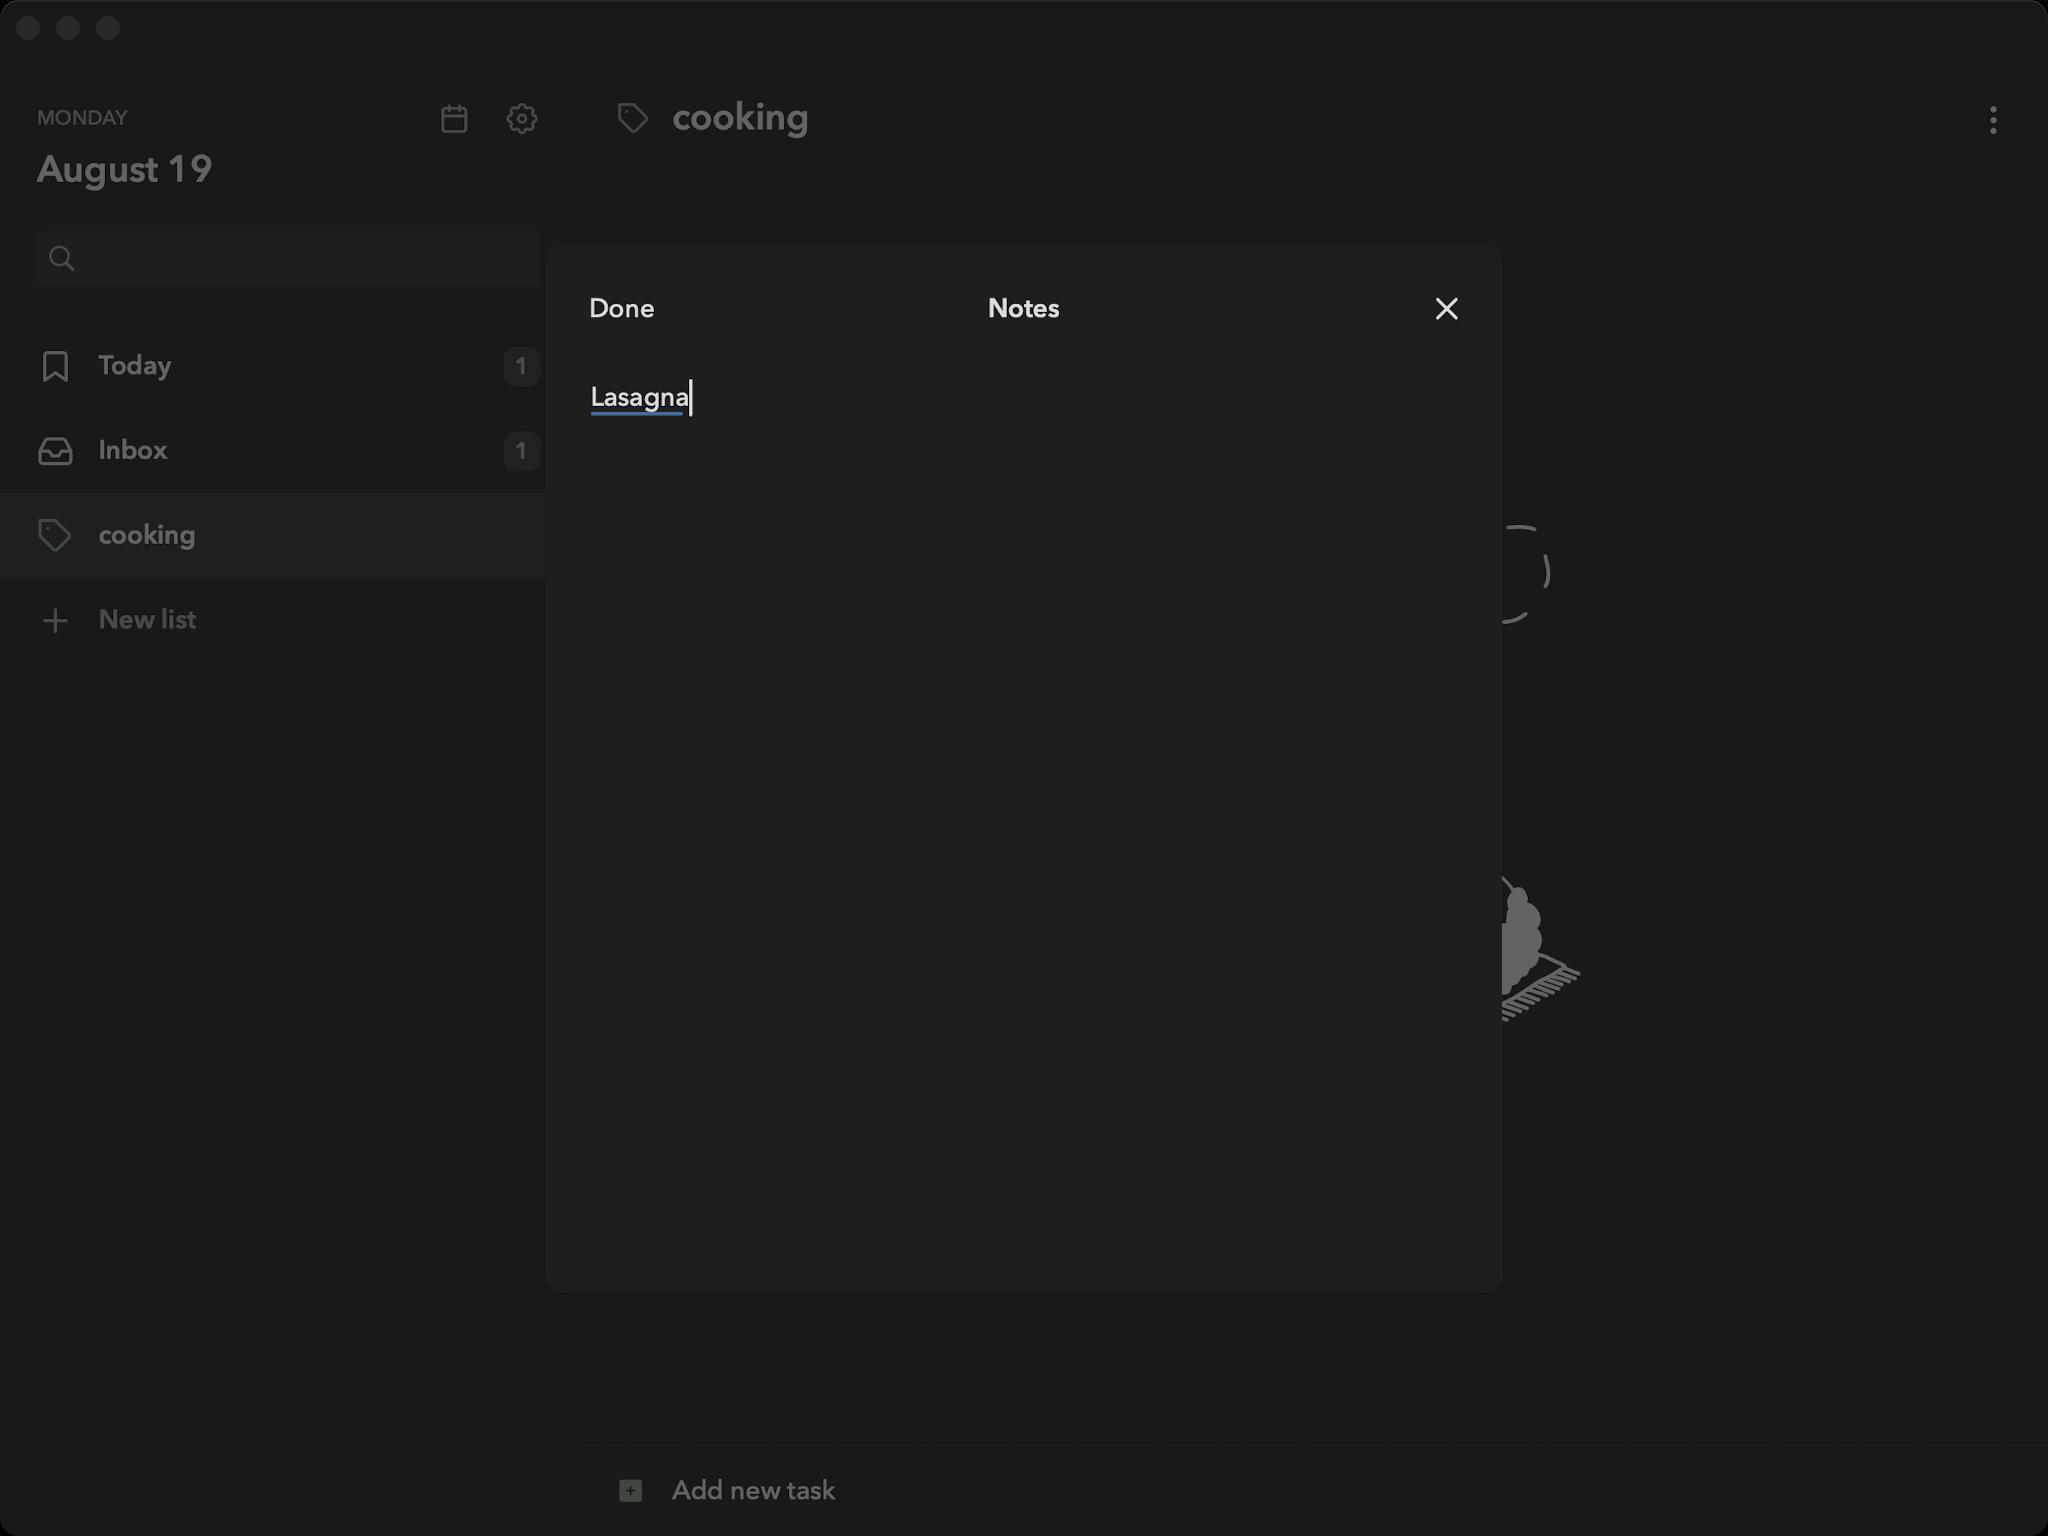
Accessibility tree:
{"name": "Mindlist", "role": "AXWindow", "description": null, "role_description": "standard window", "value": null, "position": "352.00;95.00", "size": "1024;768", "children": [{"name": null, "role": "AXGroup", "description": null, "role_description": "group", "value": null, "position": "0.00;0.00", "size": "1024;768", "children": [{"name": null, "role": "AXGroup", "description": null, "role_description": "group", "value": null, "position": "0.00;0.00", "size": "1024;768", "children": []}]}, {"name": null, "role": "AXButton", "description": null, "role_description": "close button", "value": null, "position": "7.00;6.00", "size": "14;16", "children": []}, {"name": null, "role": "AXButton", "description": null, "role_description": "zoom button", "value": null, "position": "47.00;6.00", "size": "14;16", "children": [{"name": null, "role": "AXGroup", "description": null, "role_description": "group", "value": null, "position": "47.00;6.00", "size": "14;16", "children": [{"name": null, "role": "AXGroup", "description": null, "role_description": "group", "value": null, "position": "47.00;6.00", "size": "14;16", "children": []}]}]}, {"name": null, "role": "AXButton", "description": null, "role_description": "minimize button", "value": null, "position": "27.00;6.00", "size": "14;16", "children": []}, {"name": null, "role": "AXSheet", "description": null, "role_description": "sheet", "value": null, "position": "273.00;122.00", "size": "478;524", "children": [{"name": null, "role": "AXGroup", "description": null, "role_description": "group", "value": null, "position": "273.00;122.00", "size": "478;524", "children": [{"name": null, "role": "AXGroup", "description": null, "role_description": "group", "value": null, "position": "273.00;122.00", "size": "478;524", "children": []}]}, {"name": null, "role": "AXSheet", "description": null, "role_description": "sheet", "value": null, "position": "273.00;122.00", "size": "478;524", "children": [{"name": null, "role": "AXGroup", "description": null, "role_description": "group", "value": null, "position": "273.00;122.00", "size": "478;524", "children": [{"name": null, "role": "AXGroup", "description": null, "role_description": "group", "value": null, "position": "273.00;122.00", "size": "478;524", "children": [{"name": null, "role": "AXButton", "description": "Done", "role_description": "button", "value": null, "position": "294.56;137.40", "size": "33;34", "children": []}, {"name": null, "role": "AXStaticText", "description": "Notes", "role_description": "text", "value": null, "position": "493.99;137.40", "size": "36;34", "children": []}, {"name": null, "role": "AXButton", "description": "x", "role_description": "button", "value": null, "position": "706.51;137.40", "size": "34;34", "children": []}, {"name": null, "role": "AXTextArea", "description": null, "role_description": "text entry area", "value": "Lasagna", "position": "291.48;189.76", "size": "441;438", "children": []}]}]}]}]}]}